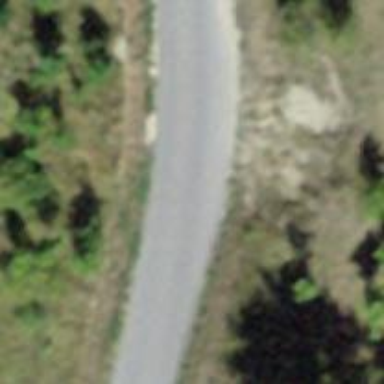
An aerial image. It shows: Unclassified road.